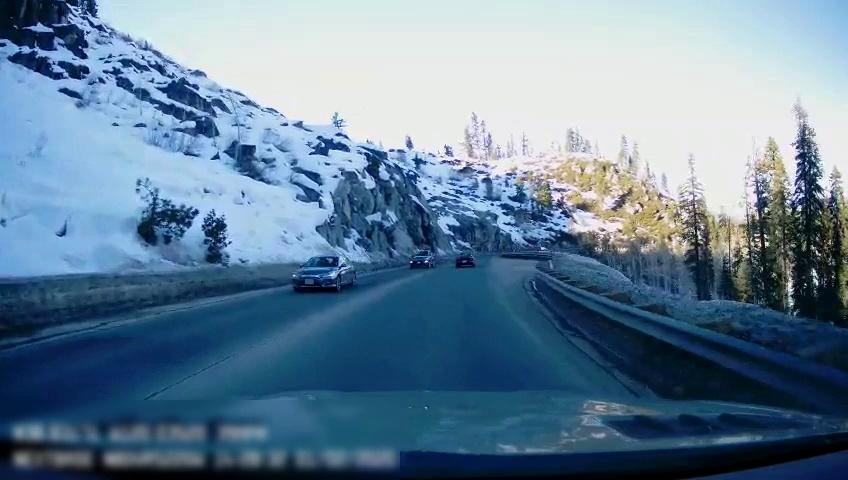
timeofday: Day
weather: Sunny
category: Drivable Space
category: Vehicles | Car
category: Vehicles | SUV
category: Vehicles | Car
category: Lanes | Opposite Lane
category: Lanes | Opposite Lane
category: Lanes | Current Lane